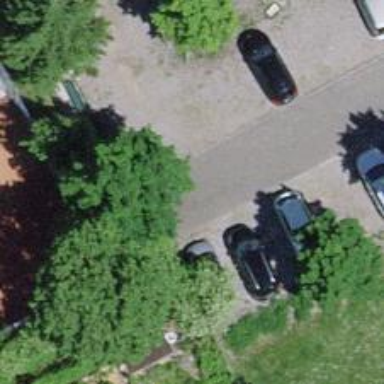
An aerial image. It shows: Parking aisle designated as service road.